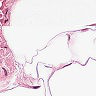
Metastatic tissue present: no